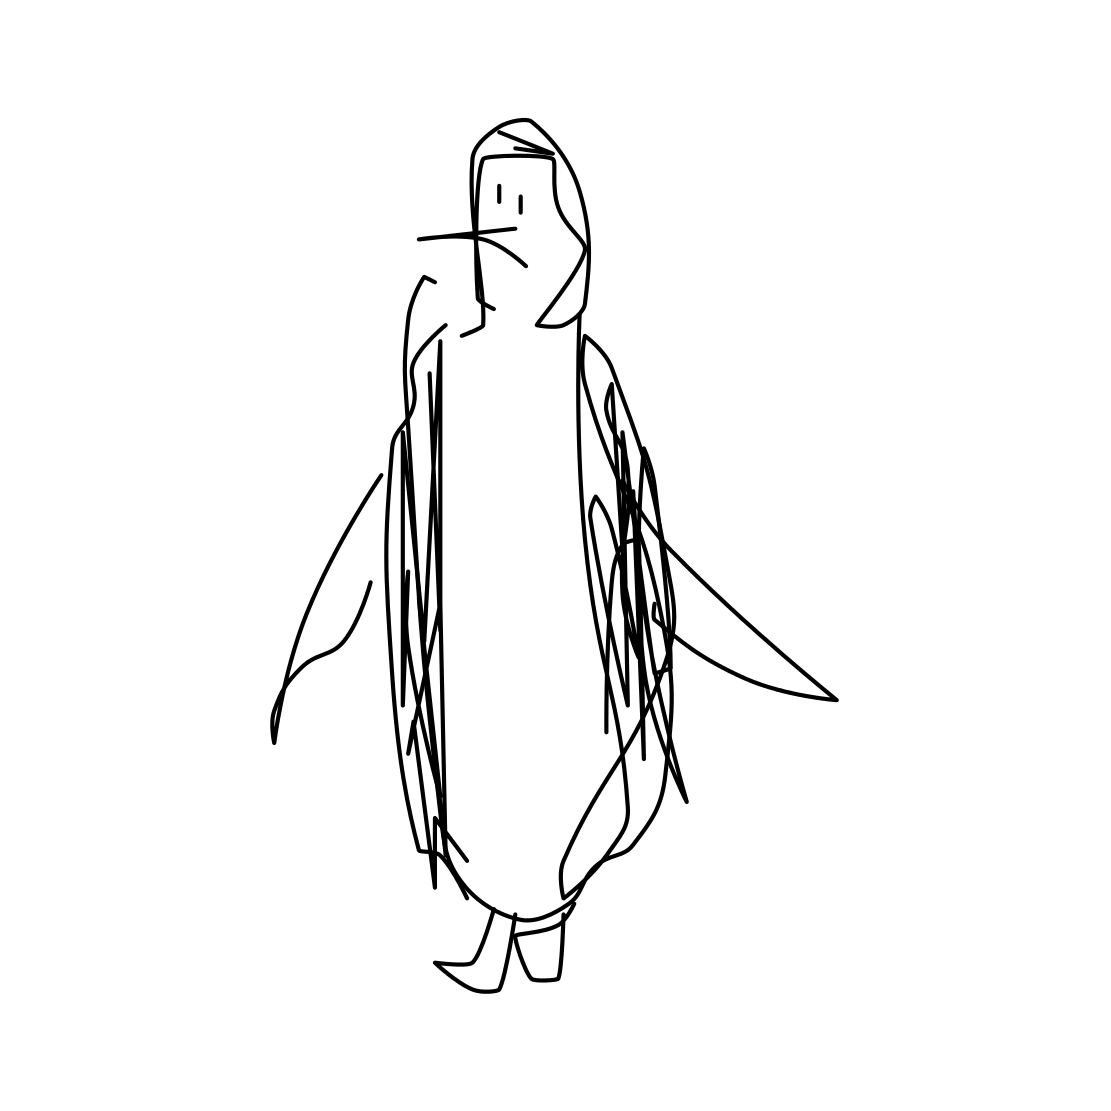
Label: penguin